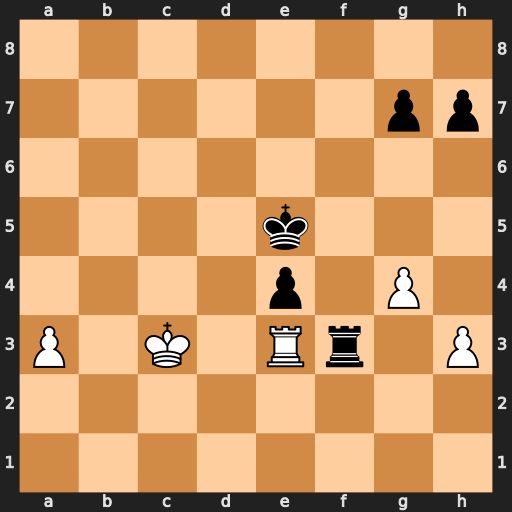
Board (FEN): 8/6pp/8/4k3/4p1P1/P1K1Rr1P/8/8
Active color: w
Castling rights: -
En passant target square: -
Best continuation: Rxf3 exf3 Kd2 Kf4 Ke1